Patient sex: M
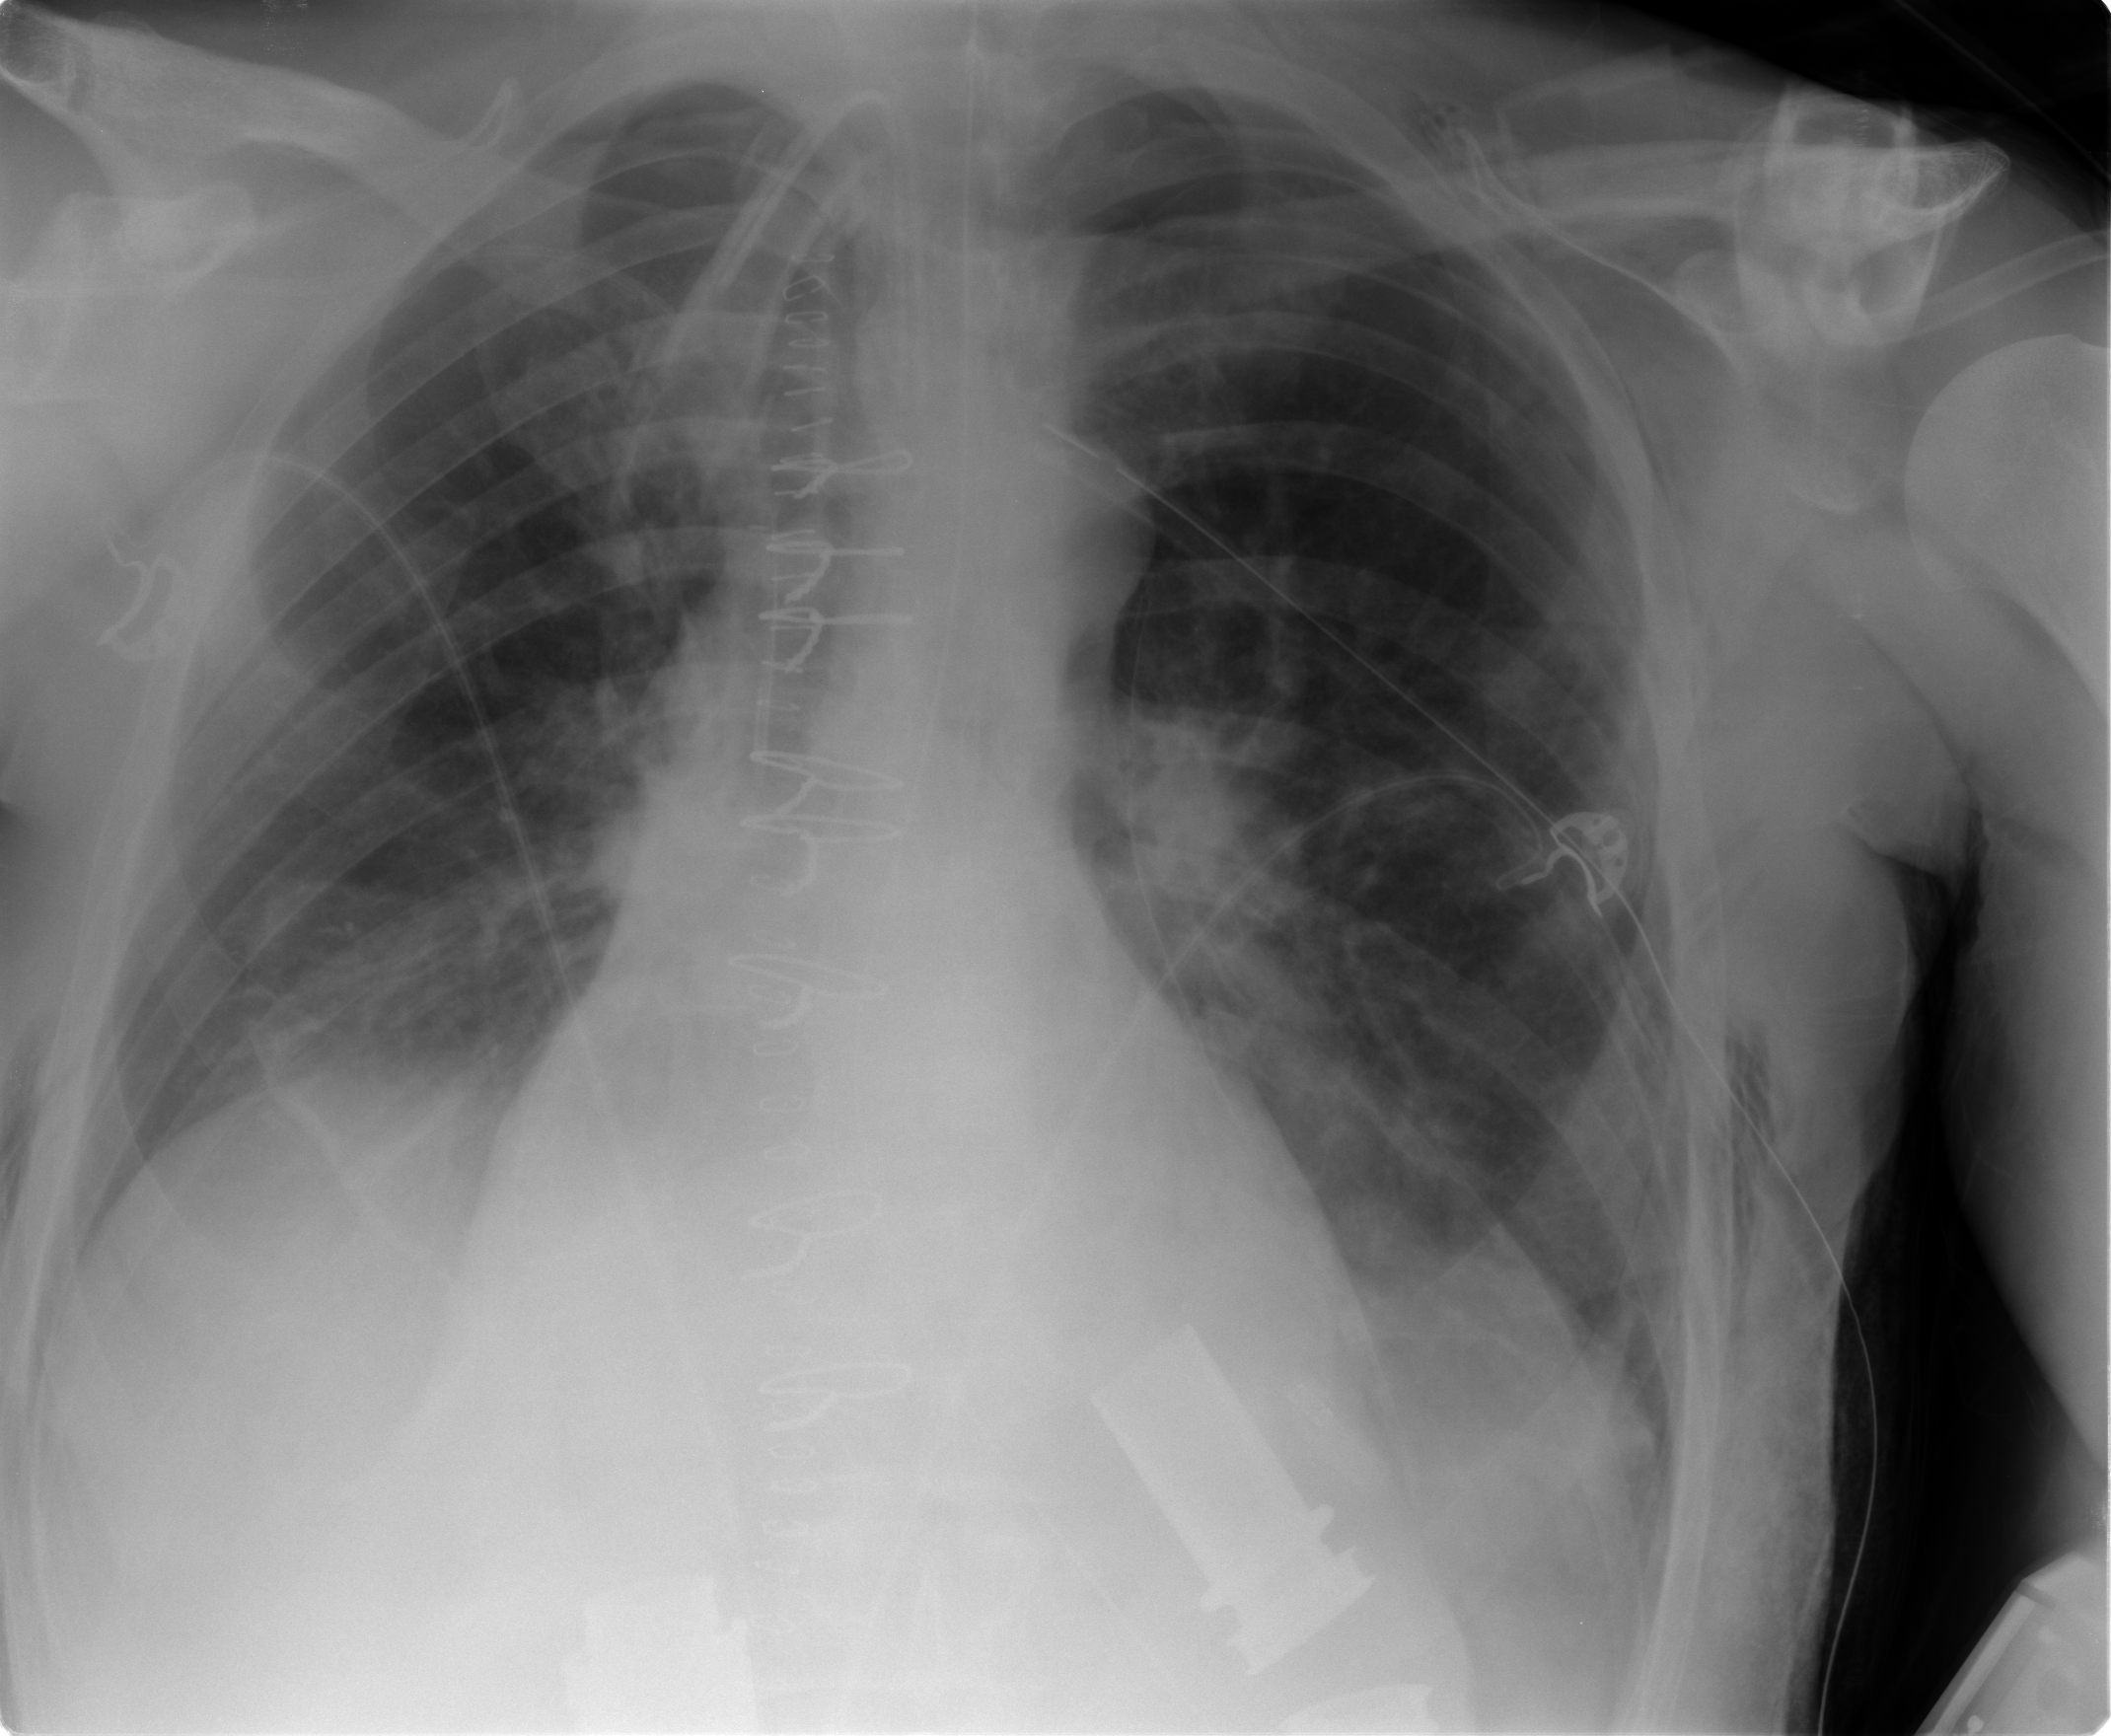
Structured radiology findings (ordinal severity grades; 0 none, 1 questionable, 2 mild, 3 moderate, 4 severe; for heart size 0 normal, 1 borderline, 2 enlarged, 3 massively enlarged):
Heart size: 0
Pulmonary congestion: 2
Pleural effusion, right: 2
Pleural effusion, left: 2
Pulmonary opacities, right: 0
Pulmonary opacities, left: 0
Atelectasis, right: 2
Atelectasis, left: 2